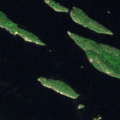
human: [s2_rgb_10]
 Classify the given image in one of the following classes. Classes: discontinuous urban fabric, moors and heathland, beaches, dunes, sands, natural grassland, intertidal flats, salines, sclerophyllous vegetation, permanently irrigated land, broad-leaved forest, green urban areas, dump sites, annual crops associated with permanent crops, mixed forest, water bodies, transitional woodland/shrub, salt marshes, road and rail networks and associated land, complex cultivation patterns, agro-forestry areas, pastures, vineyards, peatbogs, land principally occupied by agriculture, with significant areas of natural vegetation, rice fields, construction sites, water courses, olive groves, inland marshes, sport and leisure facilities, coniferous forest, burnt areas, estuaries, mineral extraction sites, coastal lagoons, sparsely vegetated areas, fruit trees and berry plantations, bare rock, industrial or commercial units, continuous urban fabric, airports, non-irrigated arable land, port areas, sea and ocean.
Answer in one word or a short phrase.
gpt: coniferous forest, water bodies